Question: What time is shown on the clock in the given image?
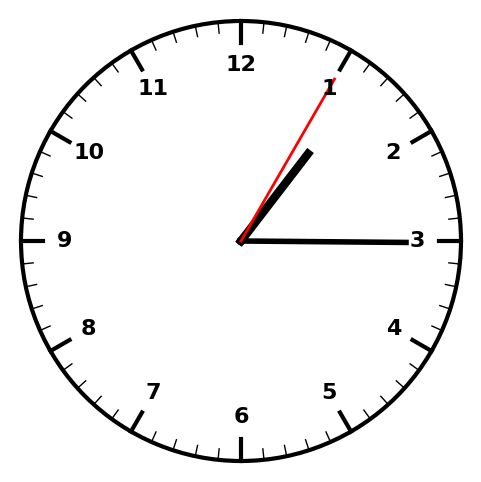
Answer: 01:15:05